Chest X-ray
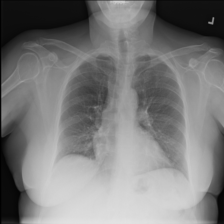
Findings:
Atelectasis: negative
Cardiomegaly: negative
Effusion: negative
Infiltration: negative
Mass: negative
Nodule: negative
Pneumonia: negative
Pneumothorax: negative
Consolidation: negative
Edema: negative
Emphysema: negative
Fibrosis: negative
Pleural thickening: negative
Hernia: negative